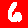
Digit: 6